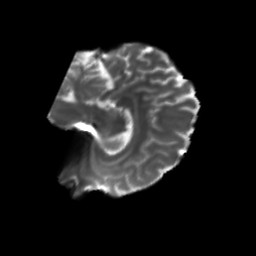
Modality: T2w
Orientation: sagittal
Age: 36
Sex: female
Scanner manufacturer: siemens
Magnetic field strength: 3 T
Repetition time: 5.25 s
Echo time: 0.08 s